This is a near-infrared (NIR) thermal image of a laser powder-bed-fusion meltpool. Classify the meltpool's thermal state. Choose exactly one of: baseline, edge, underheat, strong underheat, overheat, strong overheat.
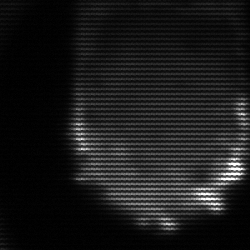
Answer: strong underheat